Interaction volume radius: 5 \u00c5
Interaction volume height: 15 \u00c5
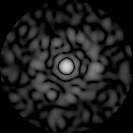
Disorder parameter: 0.8516